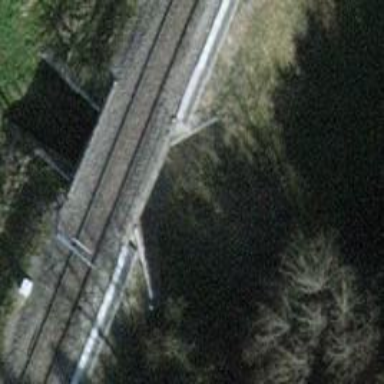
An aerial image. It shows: Tunnel along track.